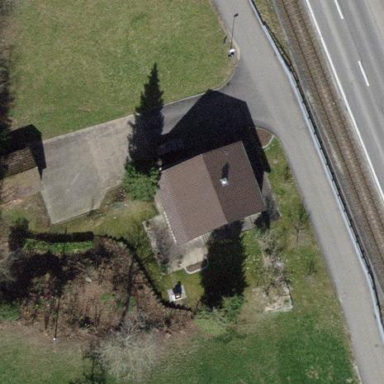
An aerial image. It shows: Simple and straightforward house.